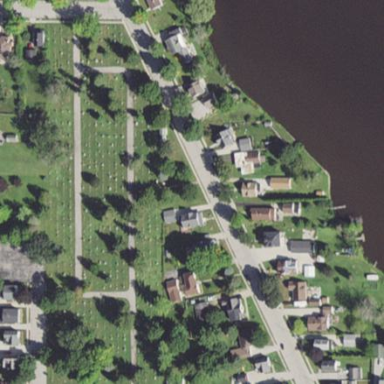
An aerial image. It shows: Cemetery.